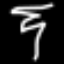
Label: palm tree